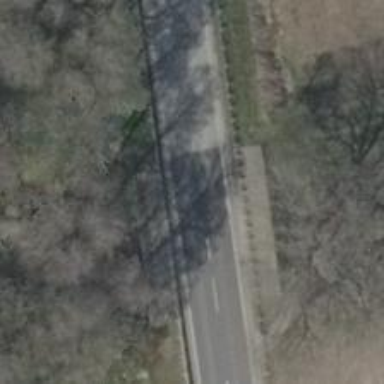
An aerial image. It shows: Primary road with asphalt surface.